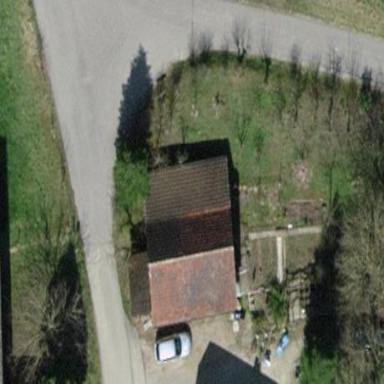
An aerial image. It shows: Shed building.